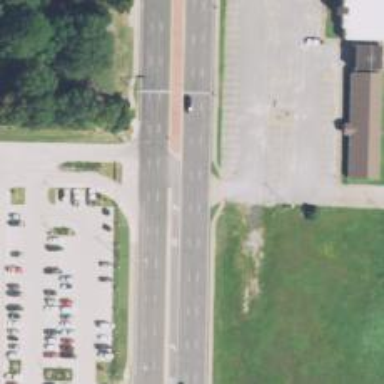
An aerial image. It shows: Asphalt road classified as trunk highway.